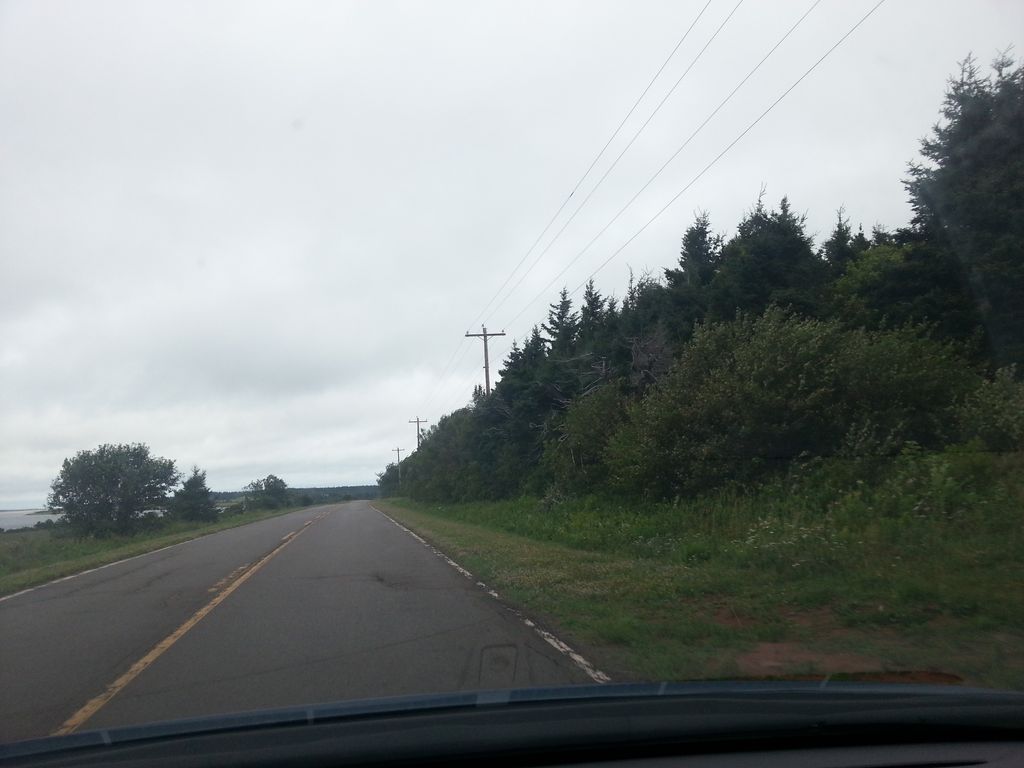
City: charlottetown